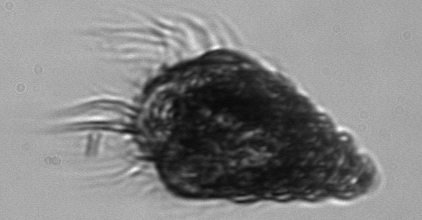
Label: Laboea_strobila